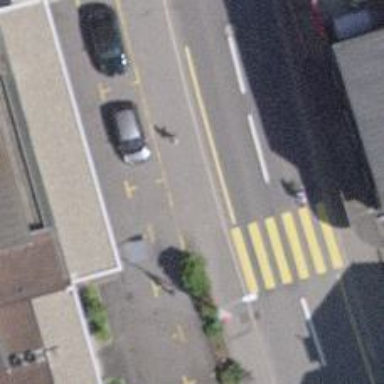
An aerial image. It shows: Asphalt sidewalk.